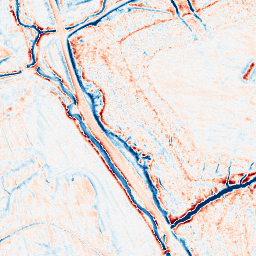
Category: edge_preserving
Decomposition family: anisotropic_diffusion
Decomposition parameters: iterations: 20
kappa: 100
gamma: 0.15
Upsampling method: lanczos
Upsampling parameters: scale: 8
Upsampling scale: 8